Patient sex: M
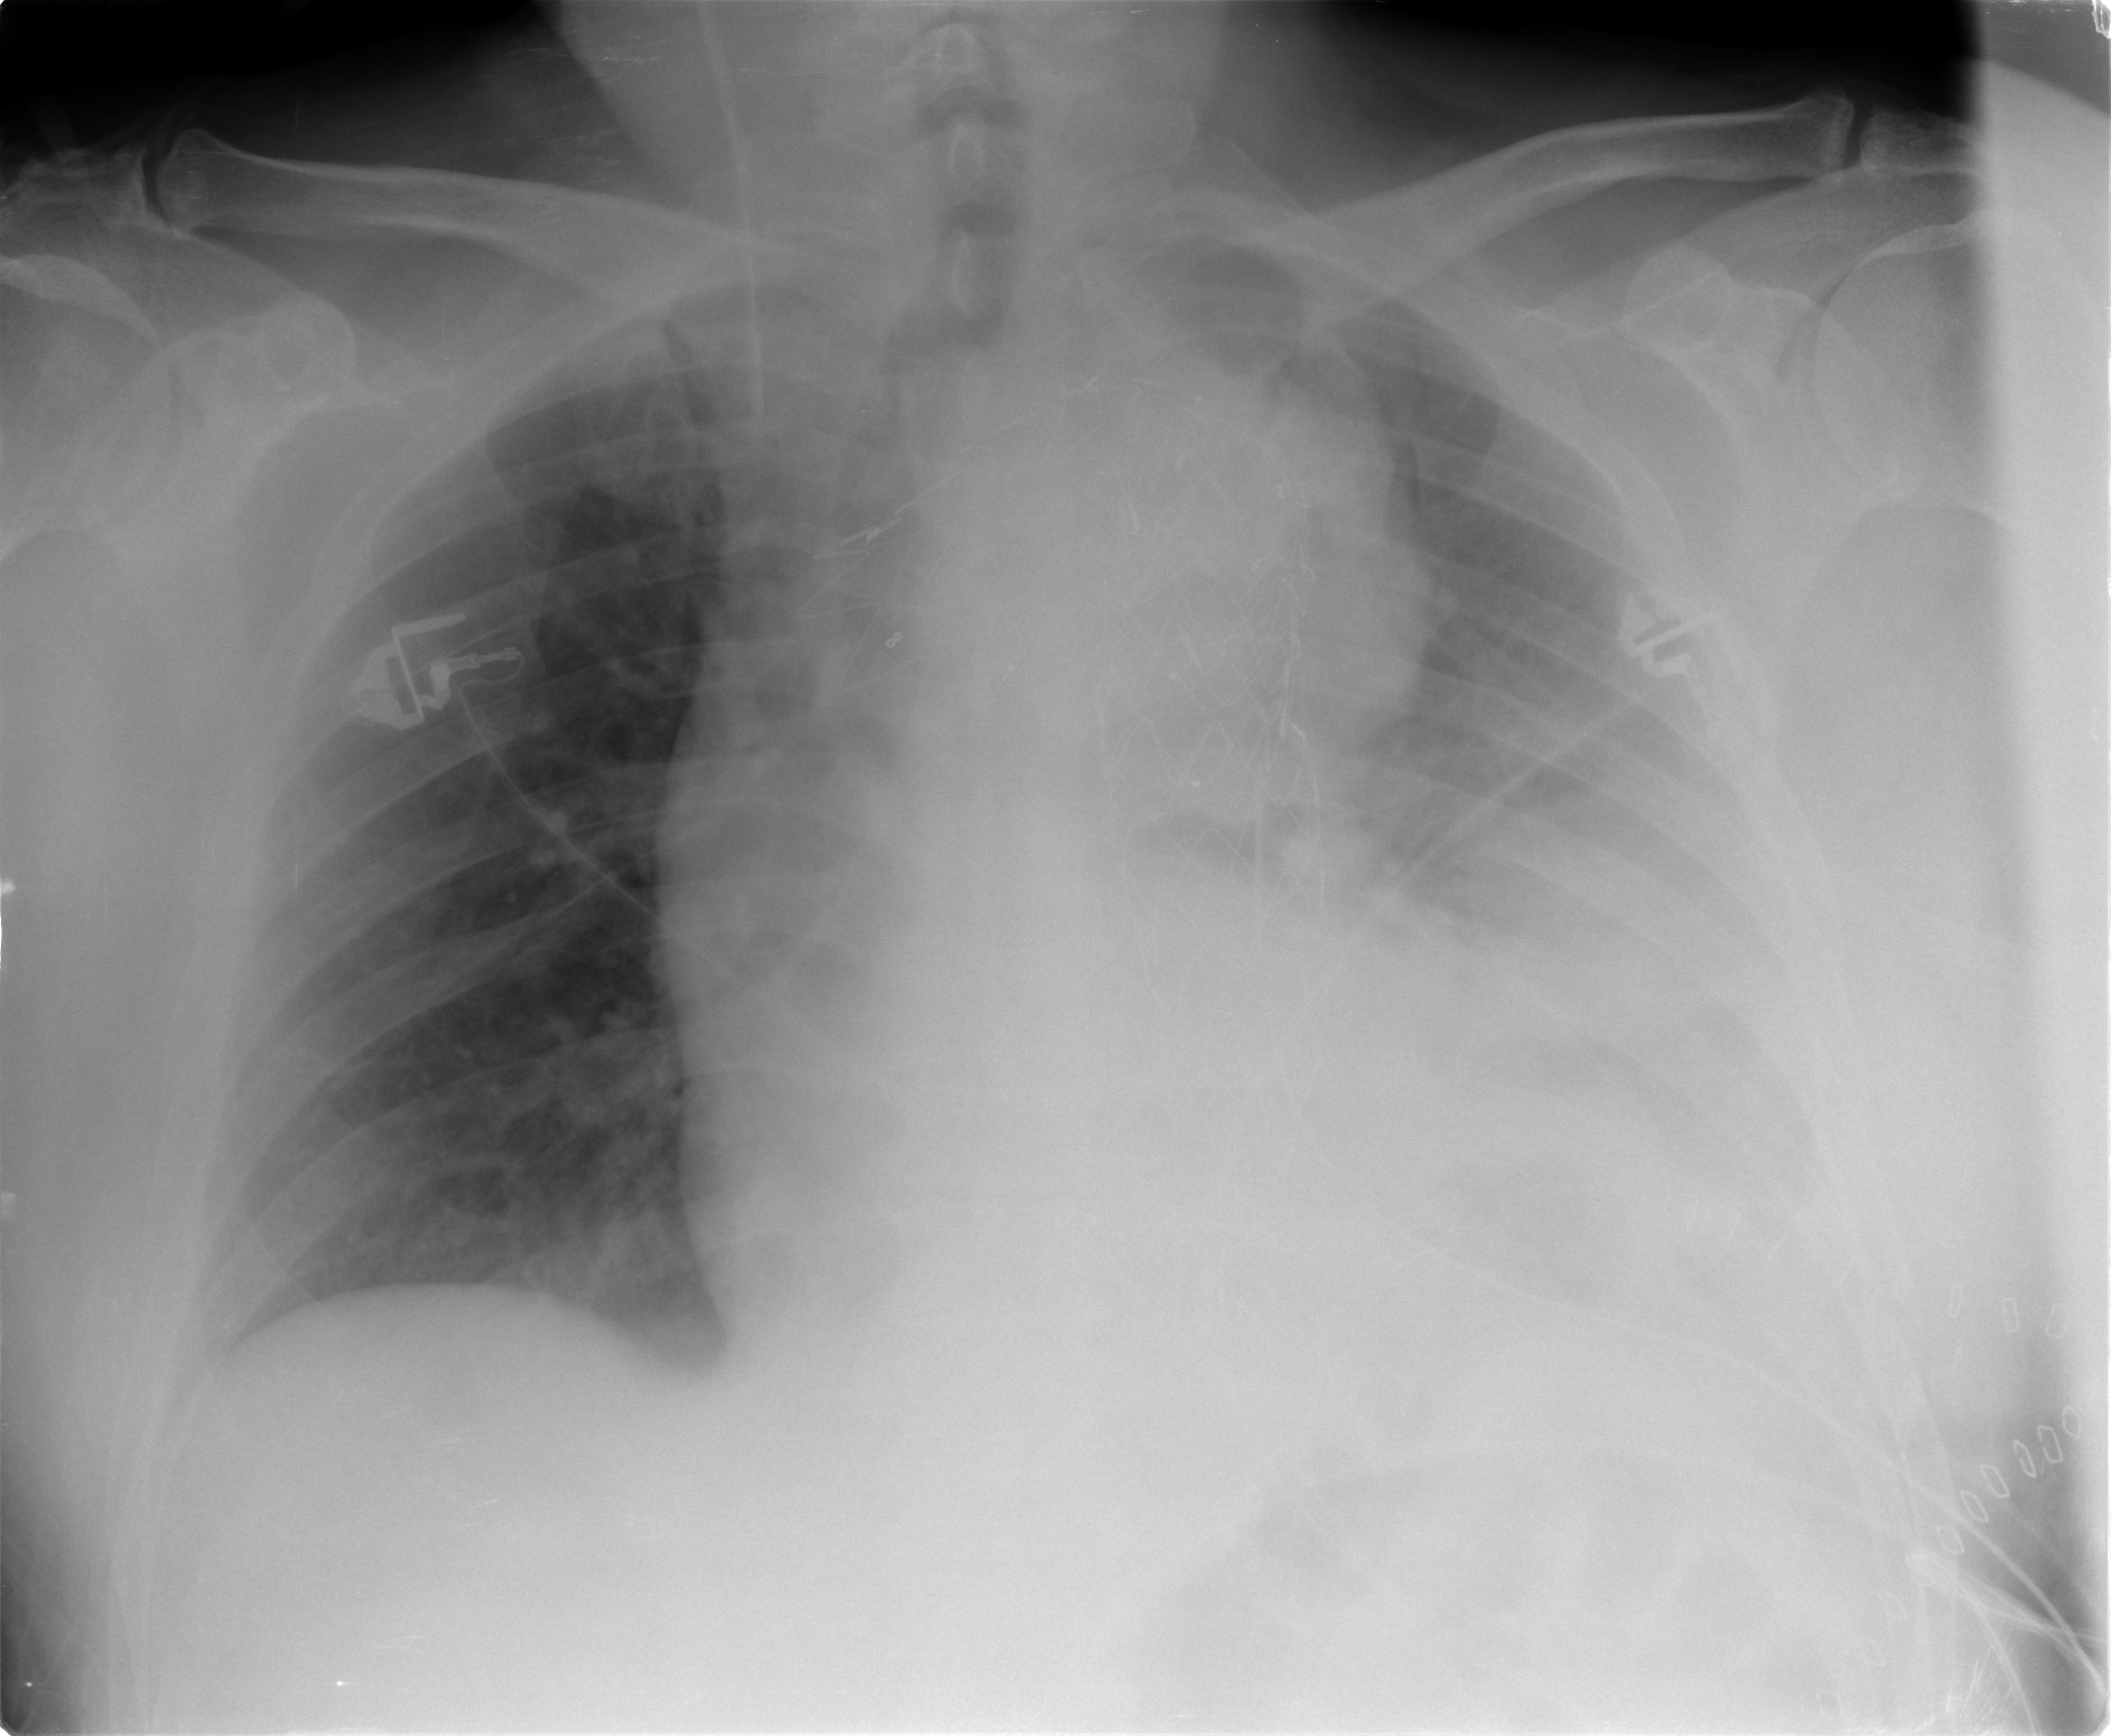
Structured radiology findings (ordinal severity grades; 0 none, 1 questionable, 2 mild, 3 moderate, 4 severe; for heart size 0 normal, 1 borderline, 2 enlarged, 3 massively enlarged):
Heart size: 2
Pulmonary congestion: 0
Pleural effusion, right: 0
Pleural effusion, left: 3
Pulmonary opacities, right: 0
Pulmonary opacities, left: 0
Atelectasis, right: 0
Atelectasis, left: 3